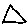
Label: triangle